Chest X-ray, PA view. Patient: 5 years old, sex F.
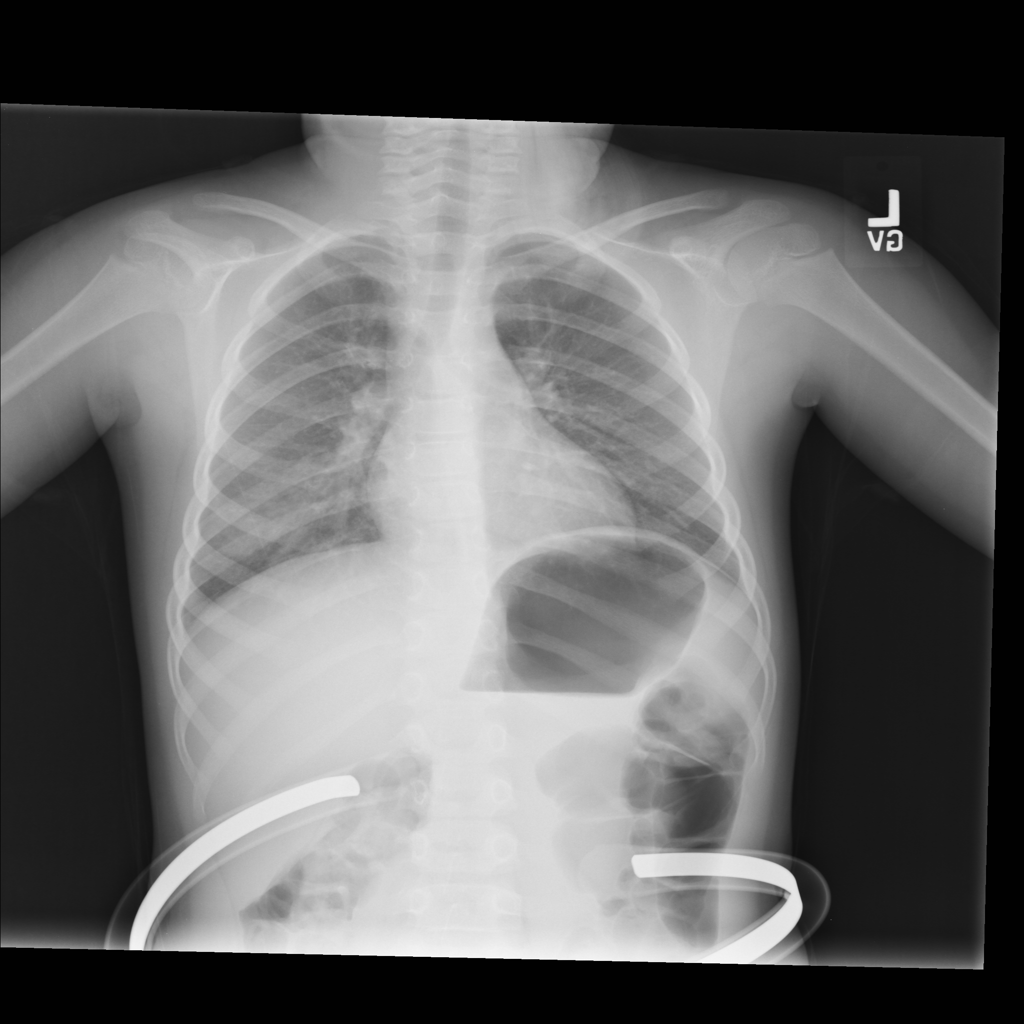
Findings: No Finding